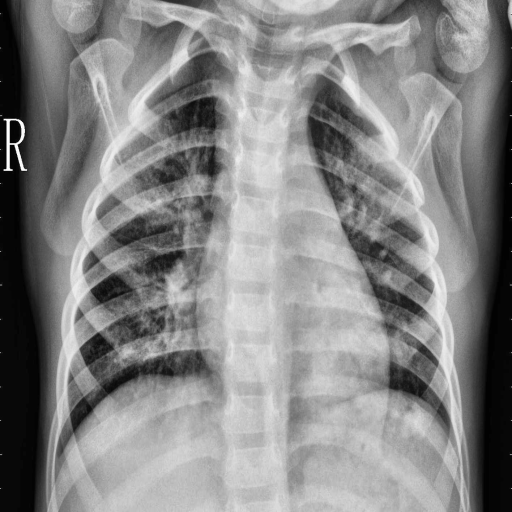
Finding: PNEUMONIA